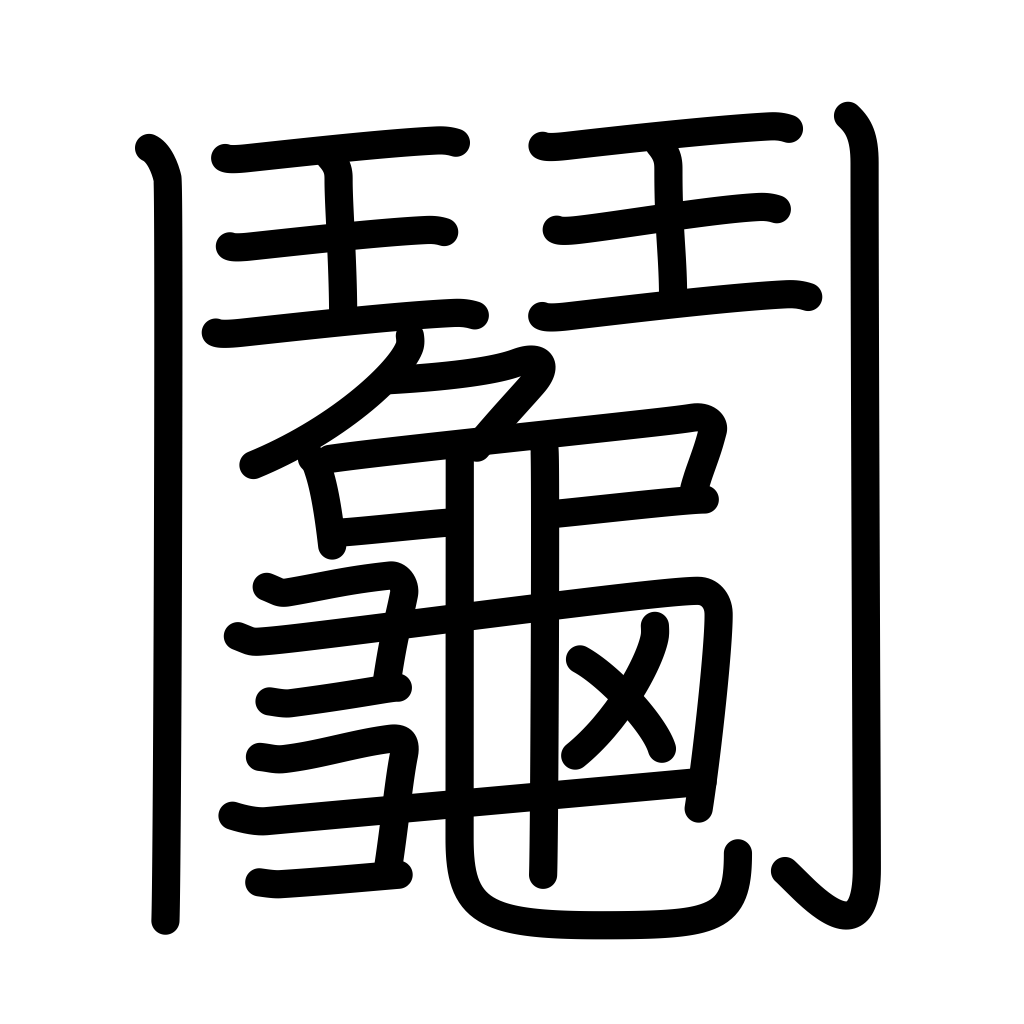
Meaning: lottery, lot, raffle